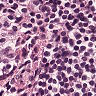
Metastatic tissue present: no